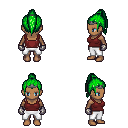
a pixel art fantasy rpg character, female body template, human, dark skin, maroon pirate shirt, white pants, green long topknot hairstyle, iron tiara, metal gloves, four views (front, back, left, right), 2x2 character sprite sheet, small pixel art, hard edges, no anti-aliasing